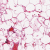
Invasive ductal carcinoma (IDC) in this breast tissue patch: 0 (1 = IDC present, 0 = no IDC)